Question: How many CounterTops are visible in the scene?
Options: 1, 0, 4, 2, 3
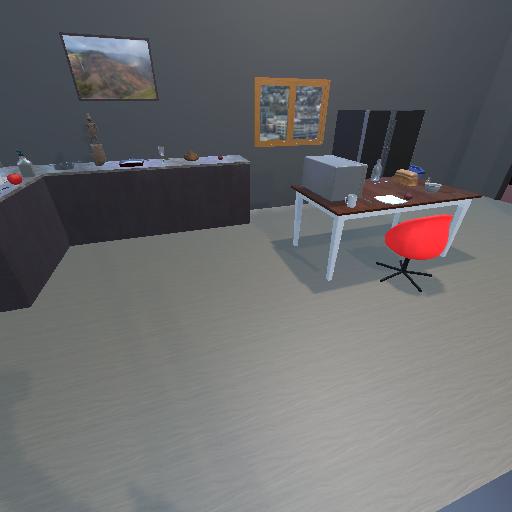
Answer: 1